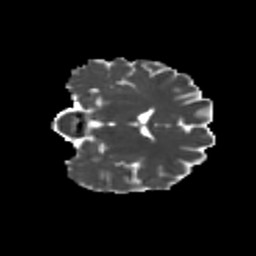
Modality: MD
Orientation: coronal
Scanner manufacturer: siemens
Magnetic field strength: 3 T
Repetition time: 9.2 s
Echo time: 0.084 s